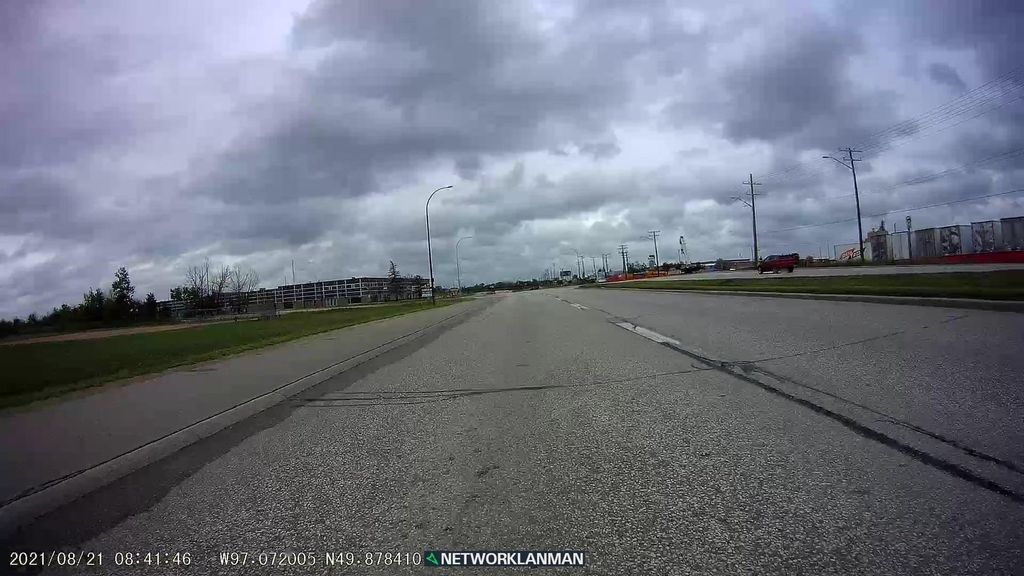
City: winnipeg